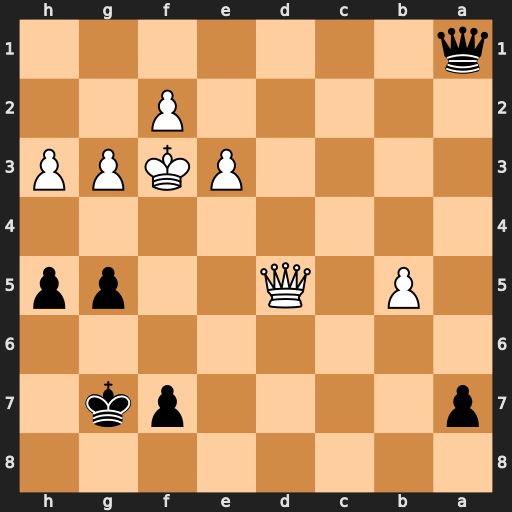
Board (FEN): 8/p4pk1/8/1P1Q2pp/8/4PKPP/5P2/q7
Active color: b
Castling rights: -
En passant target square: -
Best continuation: Qh1+ Ke2 Qxd5